Field crop: maize
Growth stage: 2
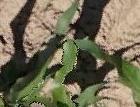
Species: maize